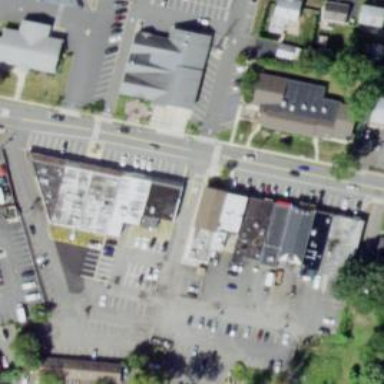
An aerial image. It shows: Pharmacy providing healthcare services.